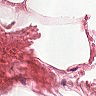
Metastatic tissue present: no